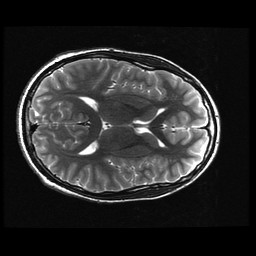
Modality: T2w
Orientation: axial
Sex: male
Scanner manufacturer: ge
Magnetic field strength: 3 T
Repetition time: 5 s
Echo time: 0.1012 s